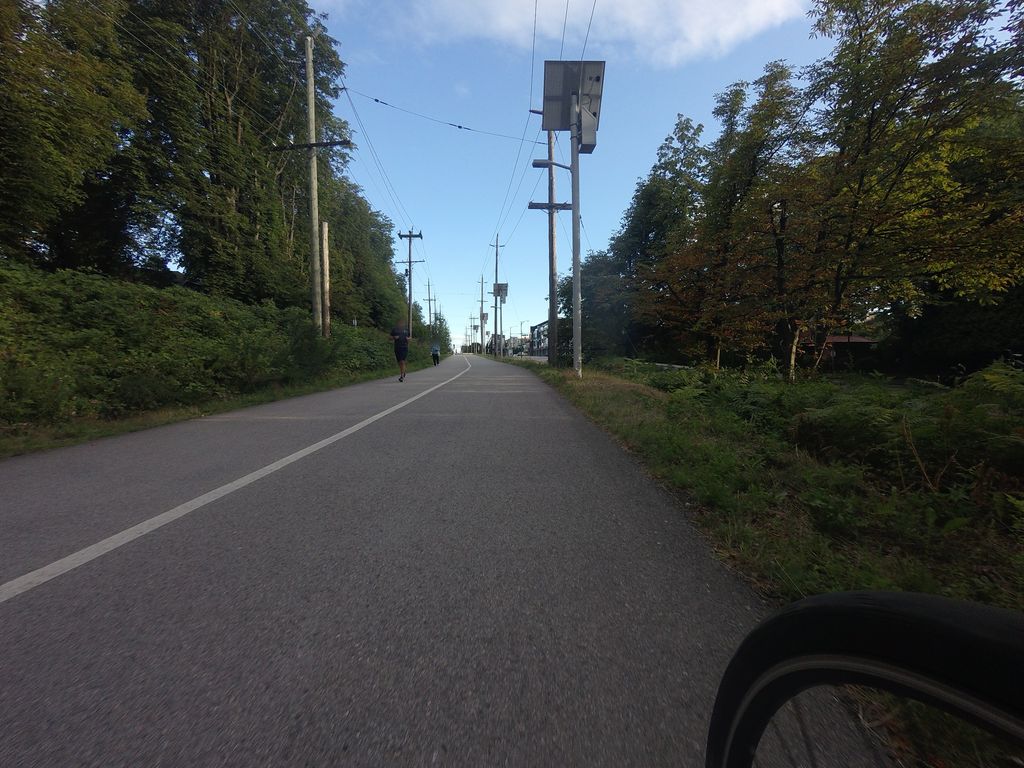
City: vancouver